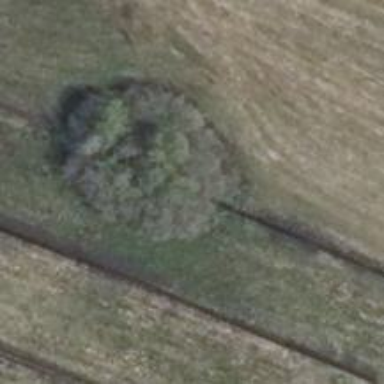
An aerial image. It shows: Group of deciduous broadleaved trees.